Question: The following print screen shows list of resources file embedded into the package. Is it possible to organize the highlighted resources (SE_BUG...SY_VIEW) into hierarchy way ? What i mean here is that can I create a call under the and move all the highlighted resources (SE_BUG...SY_VIEW) into the ? In other words, I want to achieve the highlighted resources in well organized such as the way of .

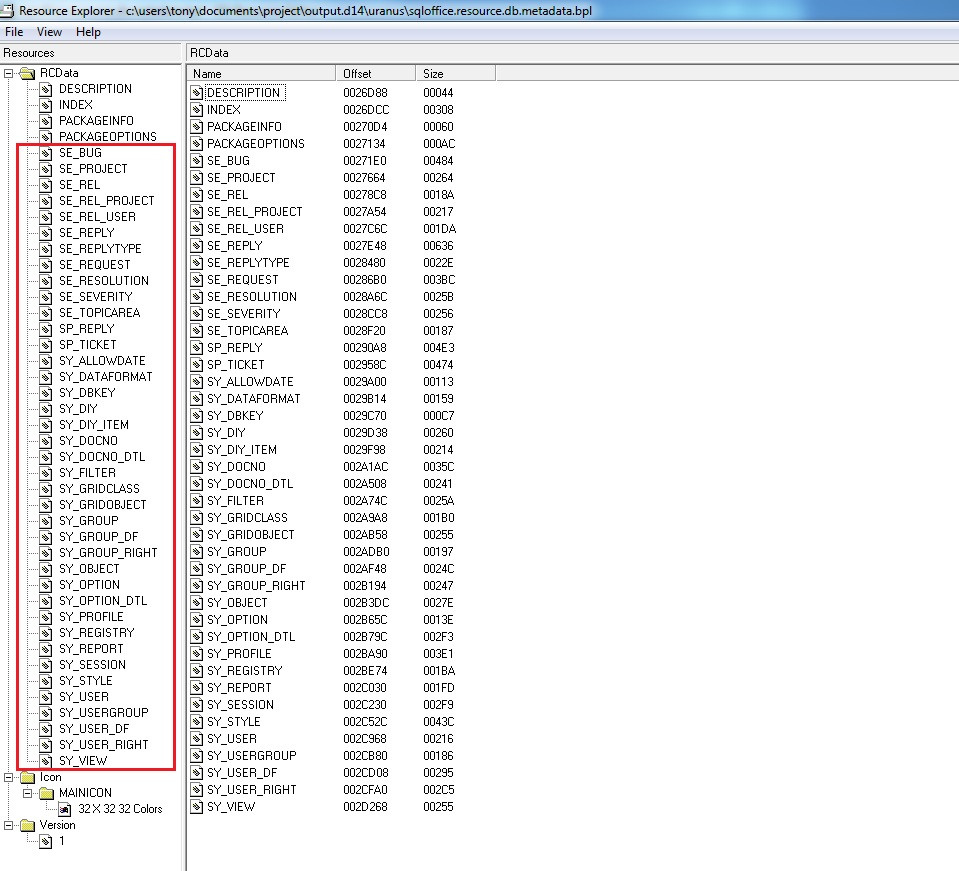
Answer: Resource files don't have a structure. All you have is a bunch of resources that are identified by two parameters: Name and resource type.The icon resource you see is of type "ICON" and is named "MAINICON" and is just an icon file. And icon files allow multiple images to be part of a single resource file. So what you're seeing is not the structure of the resource but the structure of the icon file as a resource. The resource explorer is just capable of detecting these special resource files and thus displays them in this special way.So basically, you have a main icon which only contains an icon of 32x32 pixels x32-bits colors. If you'd used an icon file that contains multiple images, you would have seen more in that list.